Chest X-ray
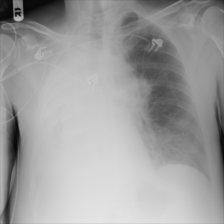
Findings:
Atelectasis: negative
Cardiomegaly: negative
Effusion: negative
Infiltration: positive
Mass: negative
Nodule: negative
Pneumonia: negative
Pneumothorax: negative
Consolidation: positive
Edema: negative
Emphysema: negative
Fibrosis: negative
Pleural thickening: negative
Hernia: negative